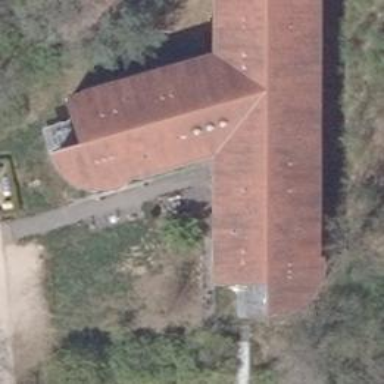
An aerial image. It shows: Dormitory building.